Aerial crown-view tile of a tropical tree (Barro Colorado Island, Panama), acquired 20241014:
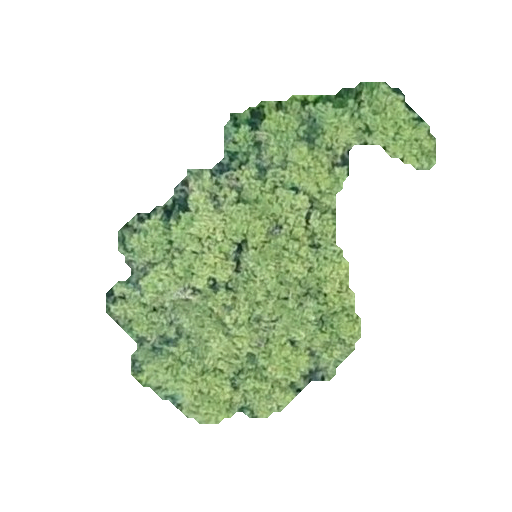
Species: Sloanea terniflora
GBIF accepted scientific name: Sloanea terniflora
Crown area: 96.918 m²